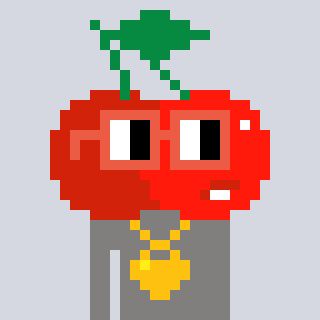
a pixel art character with square orange glasses, a cherry-shaped head and a bluegrey-colored body on a cool background